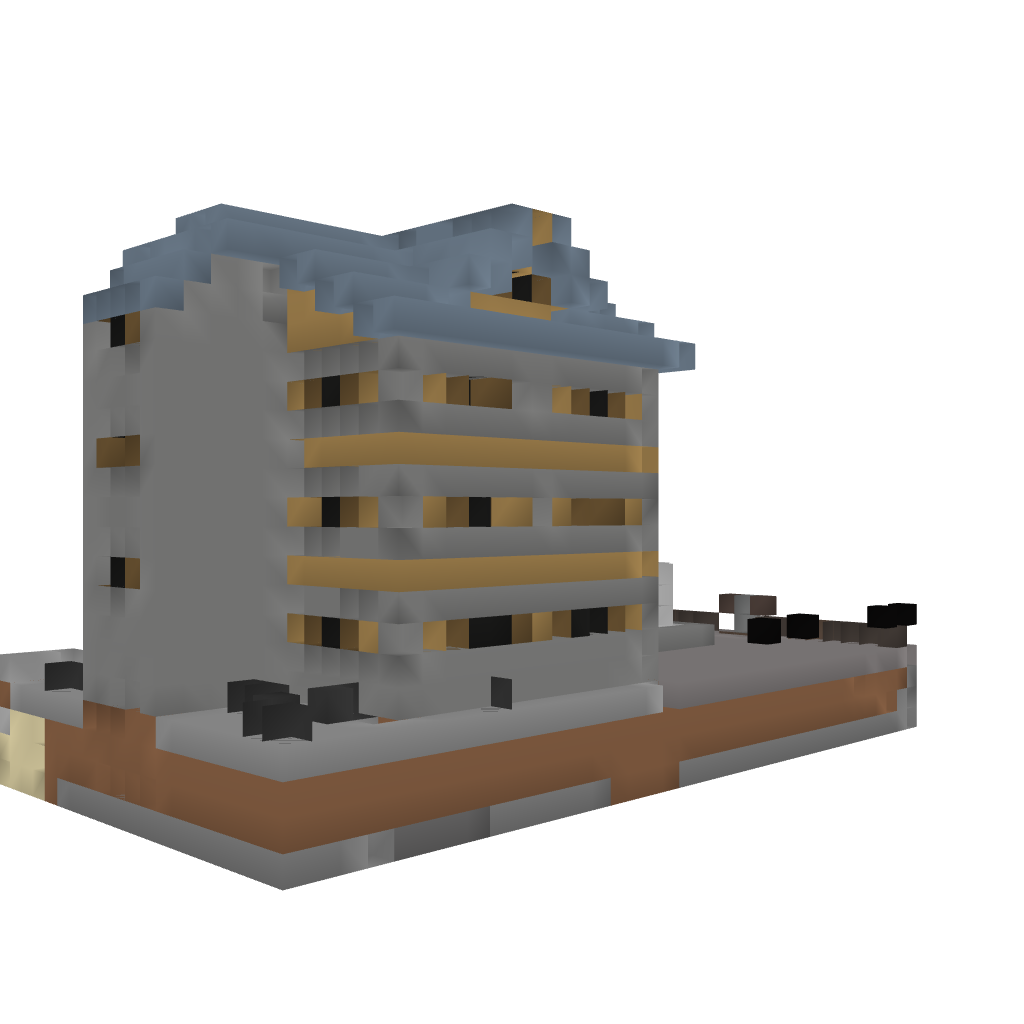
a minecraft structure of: Simple Medieval Inn